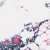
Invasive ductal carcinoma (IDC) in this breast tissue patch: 0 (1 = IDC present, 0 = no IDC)